Question:
I build graphics and display in one place using Combo Chart google in the object vAxis I set the color and name for each chart:
'''
vAxes: {
0: {
title:'Grafik 1',
textStyle: {color: '#21C40A'},
minorGridlines: {count: 2, color: '#ccc'},
titleTextStyle: {color: '#21C40A'},
},
1: {
title:'Grafik 2',
textStyle: {color: '#E89712'},
minorGridlines: {count: 2, color: '#ccc'},
titleTextStyle: {color: '#E89712'}
},
2: {
title:'Grafik 3',
textStyle: {color: '#390983'},
minorGridlines: {count: 2, color: '#ccc'},
titleTextStyle: {color: '#390983'}
}
}
'''
The question is how you can specify the position of the y coordinate or take the distance from each other so that the data does not stack on each other?
Can I get it this way?
<URL>
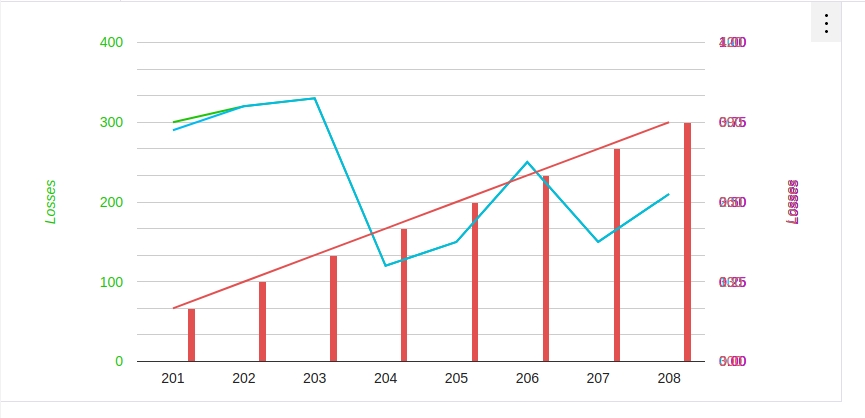
Answer: on one of the right side axis,
set --> 'textPosition: 'in''
this will move one inside the chart, otherwise,
they will always stack on top of each other...
see following working snippet,
also use 'chartArea.right' to allow enough room for the labels and titles...
'''
google.charts.load('current', {
callback: function () {
var data = new google.visualization.DataTable();
data.addColumn('date', 'Month');
data.addColumn('number', "Average Temperature");
data.addColumn('number', "Average Hours of Daylight");
data.addColumn('number', "Average 1");
data.addColumn('number',"Average 2")
data.addRows([
[new Date(2014, 0), -.5, 8.7,7,11],
[new Date(2014, 1), .4, 8.7,5,12],
[new Date(2014, 2), .5, 12,6,13],
[new Date(2014, 3), 2.9, 15.7,5,14],
[new Date(2014, 4), 6.3, 18.6,8,15],
[new Date(2014, 5), 9, 20.9,8,16],
[new Date(2014, 6), 10.6, 19.8,9,16],
[new Date(2014, 7), 10.3, 16.6,7,15],
[new Date(2014, 8), 7.4, 13.3,8,14],
[new Date(2014, 9), 4.4, 9.9,12,13],
[new Date(2014, 10), 1.1, 6.6,11,12],
[new Date(2014, 11), -.2, 4.5,11,11]
]);
var classicOptions = {
title: 'Average Temperatures and Daylight in Iceland Throughout the Year',
width: '100%',
height: '100%',
chartArea: {
width: '100%',
height: '100%',
top: 72,
left: 60,
bottom: 48,
right: 84
},
series: {
0: {targetAxisIndex: 0},
1: {targetAxisIndex: 1},
2: {targetAxisIndex: 2}
},
vAxes: {
0: {
textPosition: 'out',
title: 'Temps (Celsius)'
},
1: {
textPosition: 'out',
title: 'Daylight',
viewWindow: {
max: 30
}
},
2: {
textPosition: 'in',
title: 'third',
viewWindow: {
max: 40
}
}
},
hAxis: {
ticks: [
new Date(2014, 0), new Date(2014, 1), new Date(2014, 2), new Date(2014, 3),
new Date(2014, 4), new Date(2014, 5), new Date(2014, 6), new Date(2014, 7),
new Date(2014, 8), new Date(2014, 9), new Date(2014, 10), new Date(2014, 11)
]
},
};
var classicChart = new google.visualization.LineChart(document.getElementById('chart_div'));
classicChart.draw(data, classicOptions);
},
packages:['corechart']
});
'''
'''
html, body, div {
height: 100%;
}
'''
'''
<script src="https://www.gstatic.com/charts/loader.js"></script>
<div id="chart_div"></div>
'''